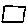
Label: square